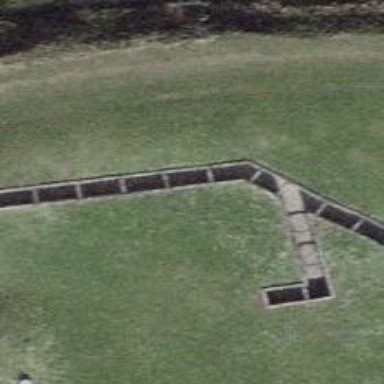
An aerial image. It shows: Military trench.